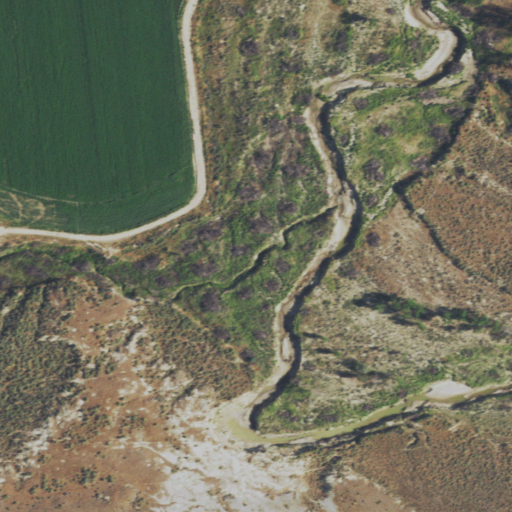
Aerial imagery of valley in Wyoming named Wildcat Gulch containing shrub, cultivated crops, woody wetlands, barren land, grassland, and herbaceous wetlands